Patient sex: F
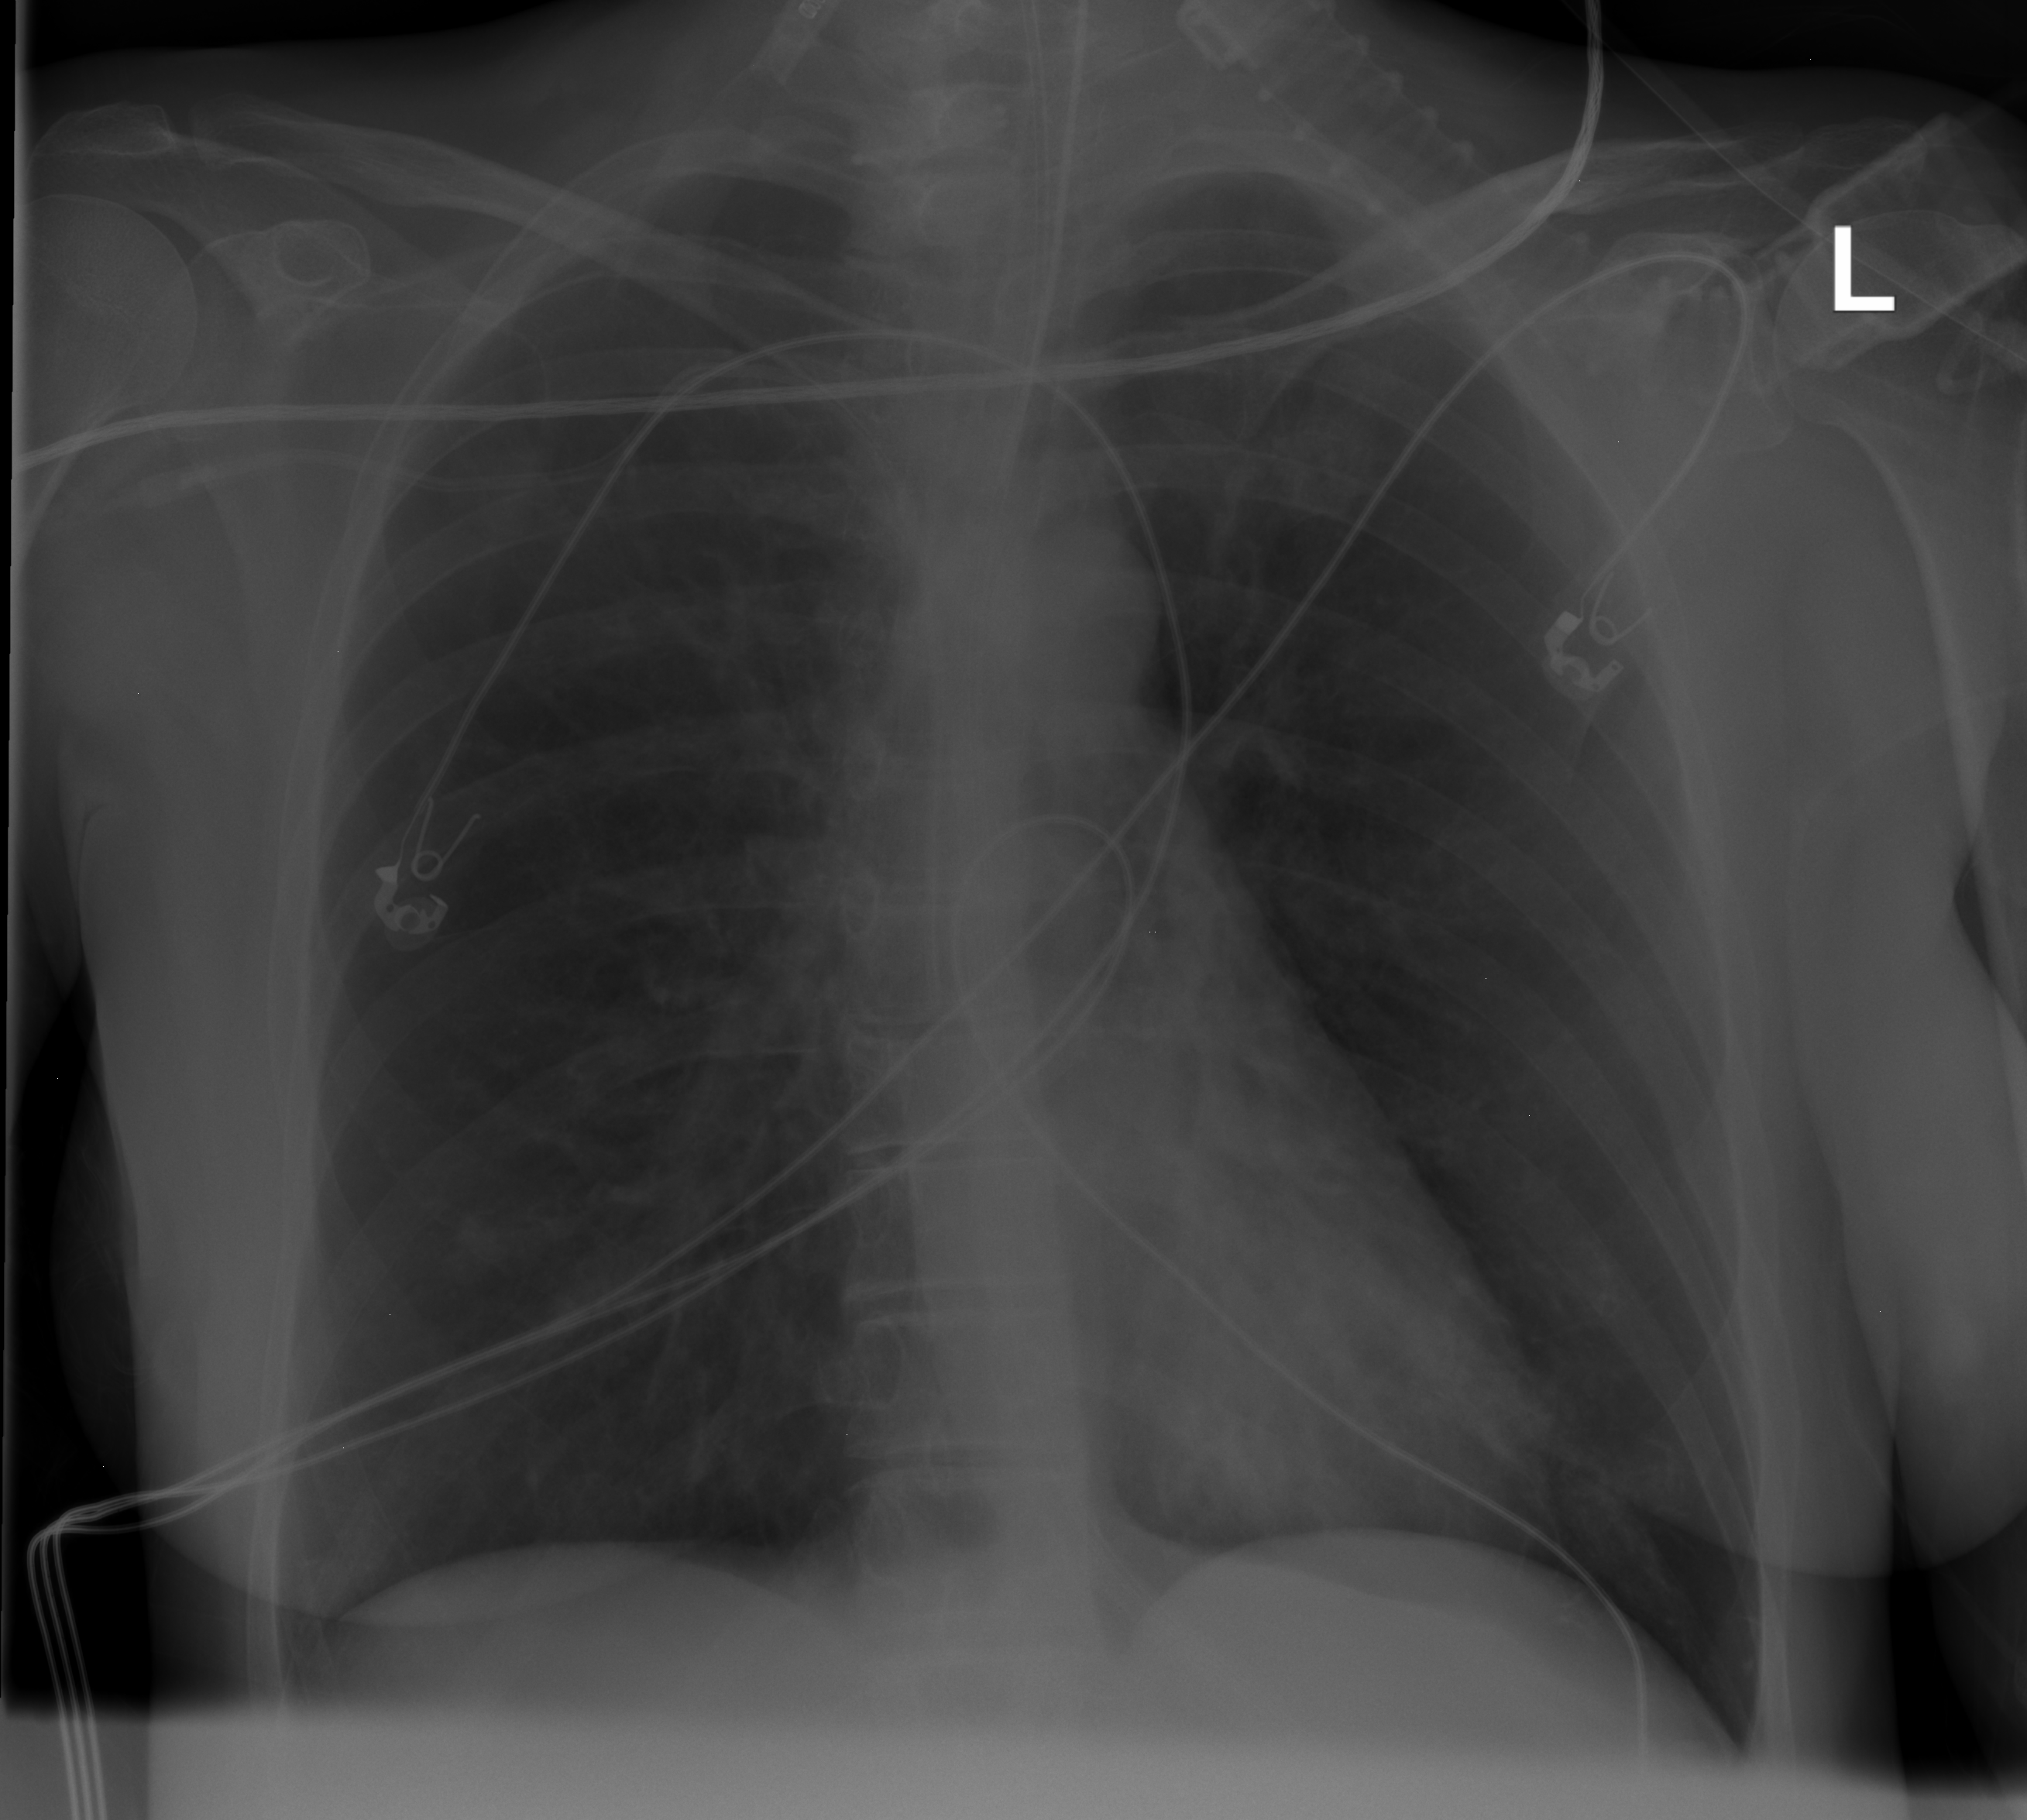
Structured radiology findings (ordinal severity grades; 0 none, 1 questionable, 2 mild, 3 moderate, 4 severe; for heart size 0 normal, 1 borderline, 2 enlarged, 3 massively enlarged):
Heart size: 0
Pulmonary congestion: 2
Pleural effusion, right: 0
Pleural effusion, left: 0
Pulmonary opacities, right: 2
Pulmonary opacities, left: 2
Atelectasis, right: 0
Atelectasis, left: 0